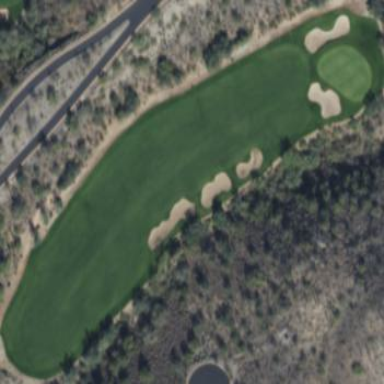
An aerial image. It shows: Area of rough grass used for golf.